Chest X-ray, PA view. Patient: 28 years old, sex M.
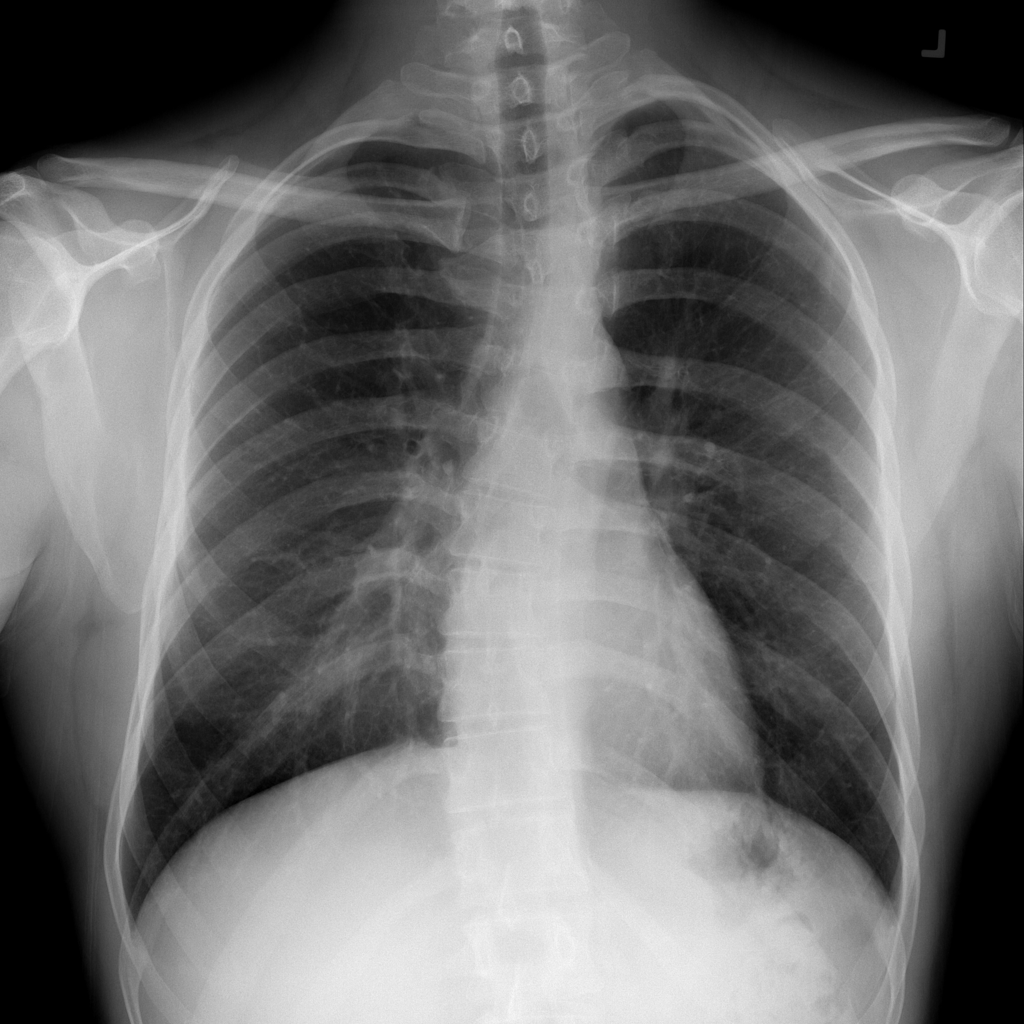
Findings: No Finding